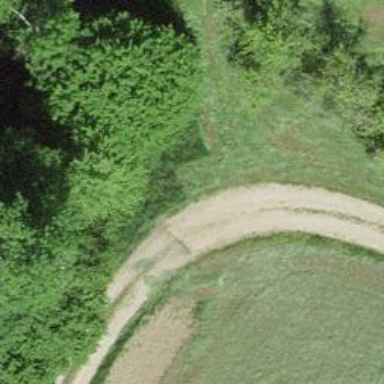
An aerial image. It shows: Gravel track with grade 2 tracktype.